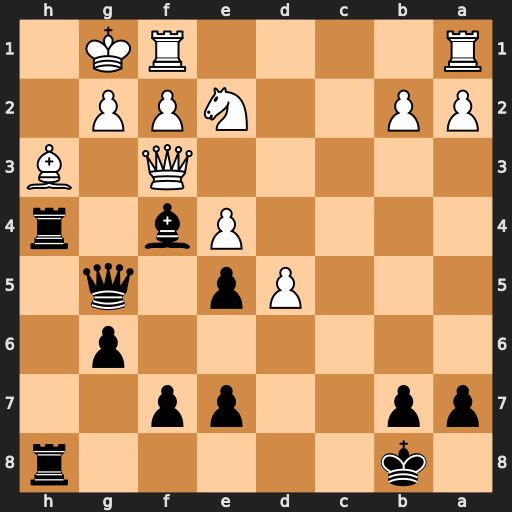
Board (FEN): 1k5r/pp2pp2/6p1/3Pp1q1/4Pb1r/5Q1B/PP2NPP1/R4RK1
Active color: b
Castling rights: -
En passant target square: -
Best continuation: Rxh3 Qxh3 Rxh3